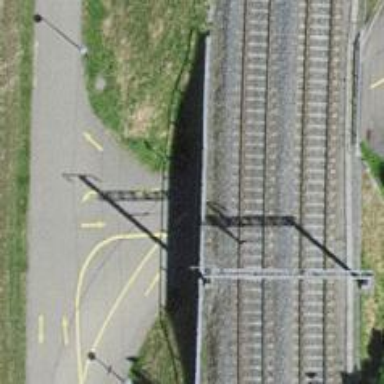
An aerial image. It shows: Tunnel cycleway with asphalt surface.